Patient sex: F
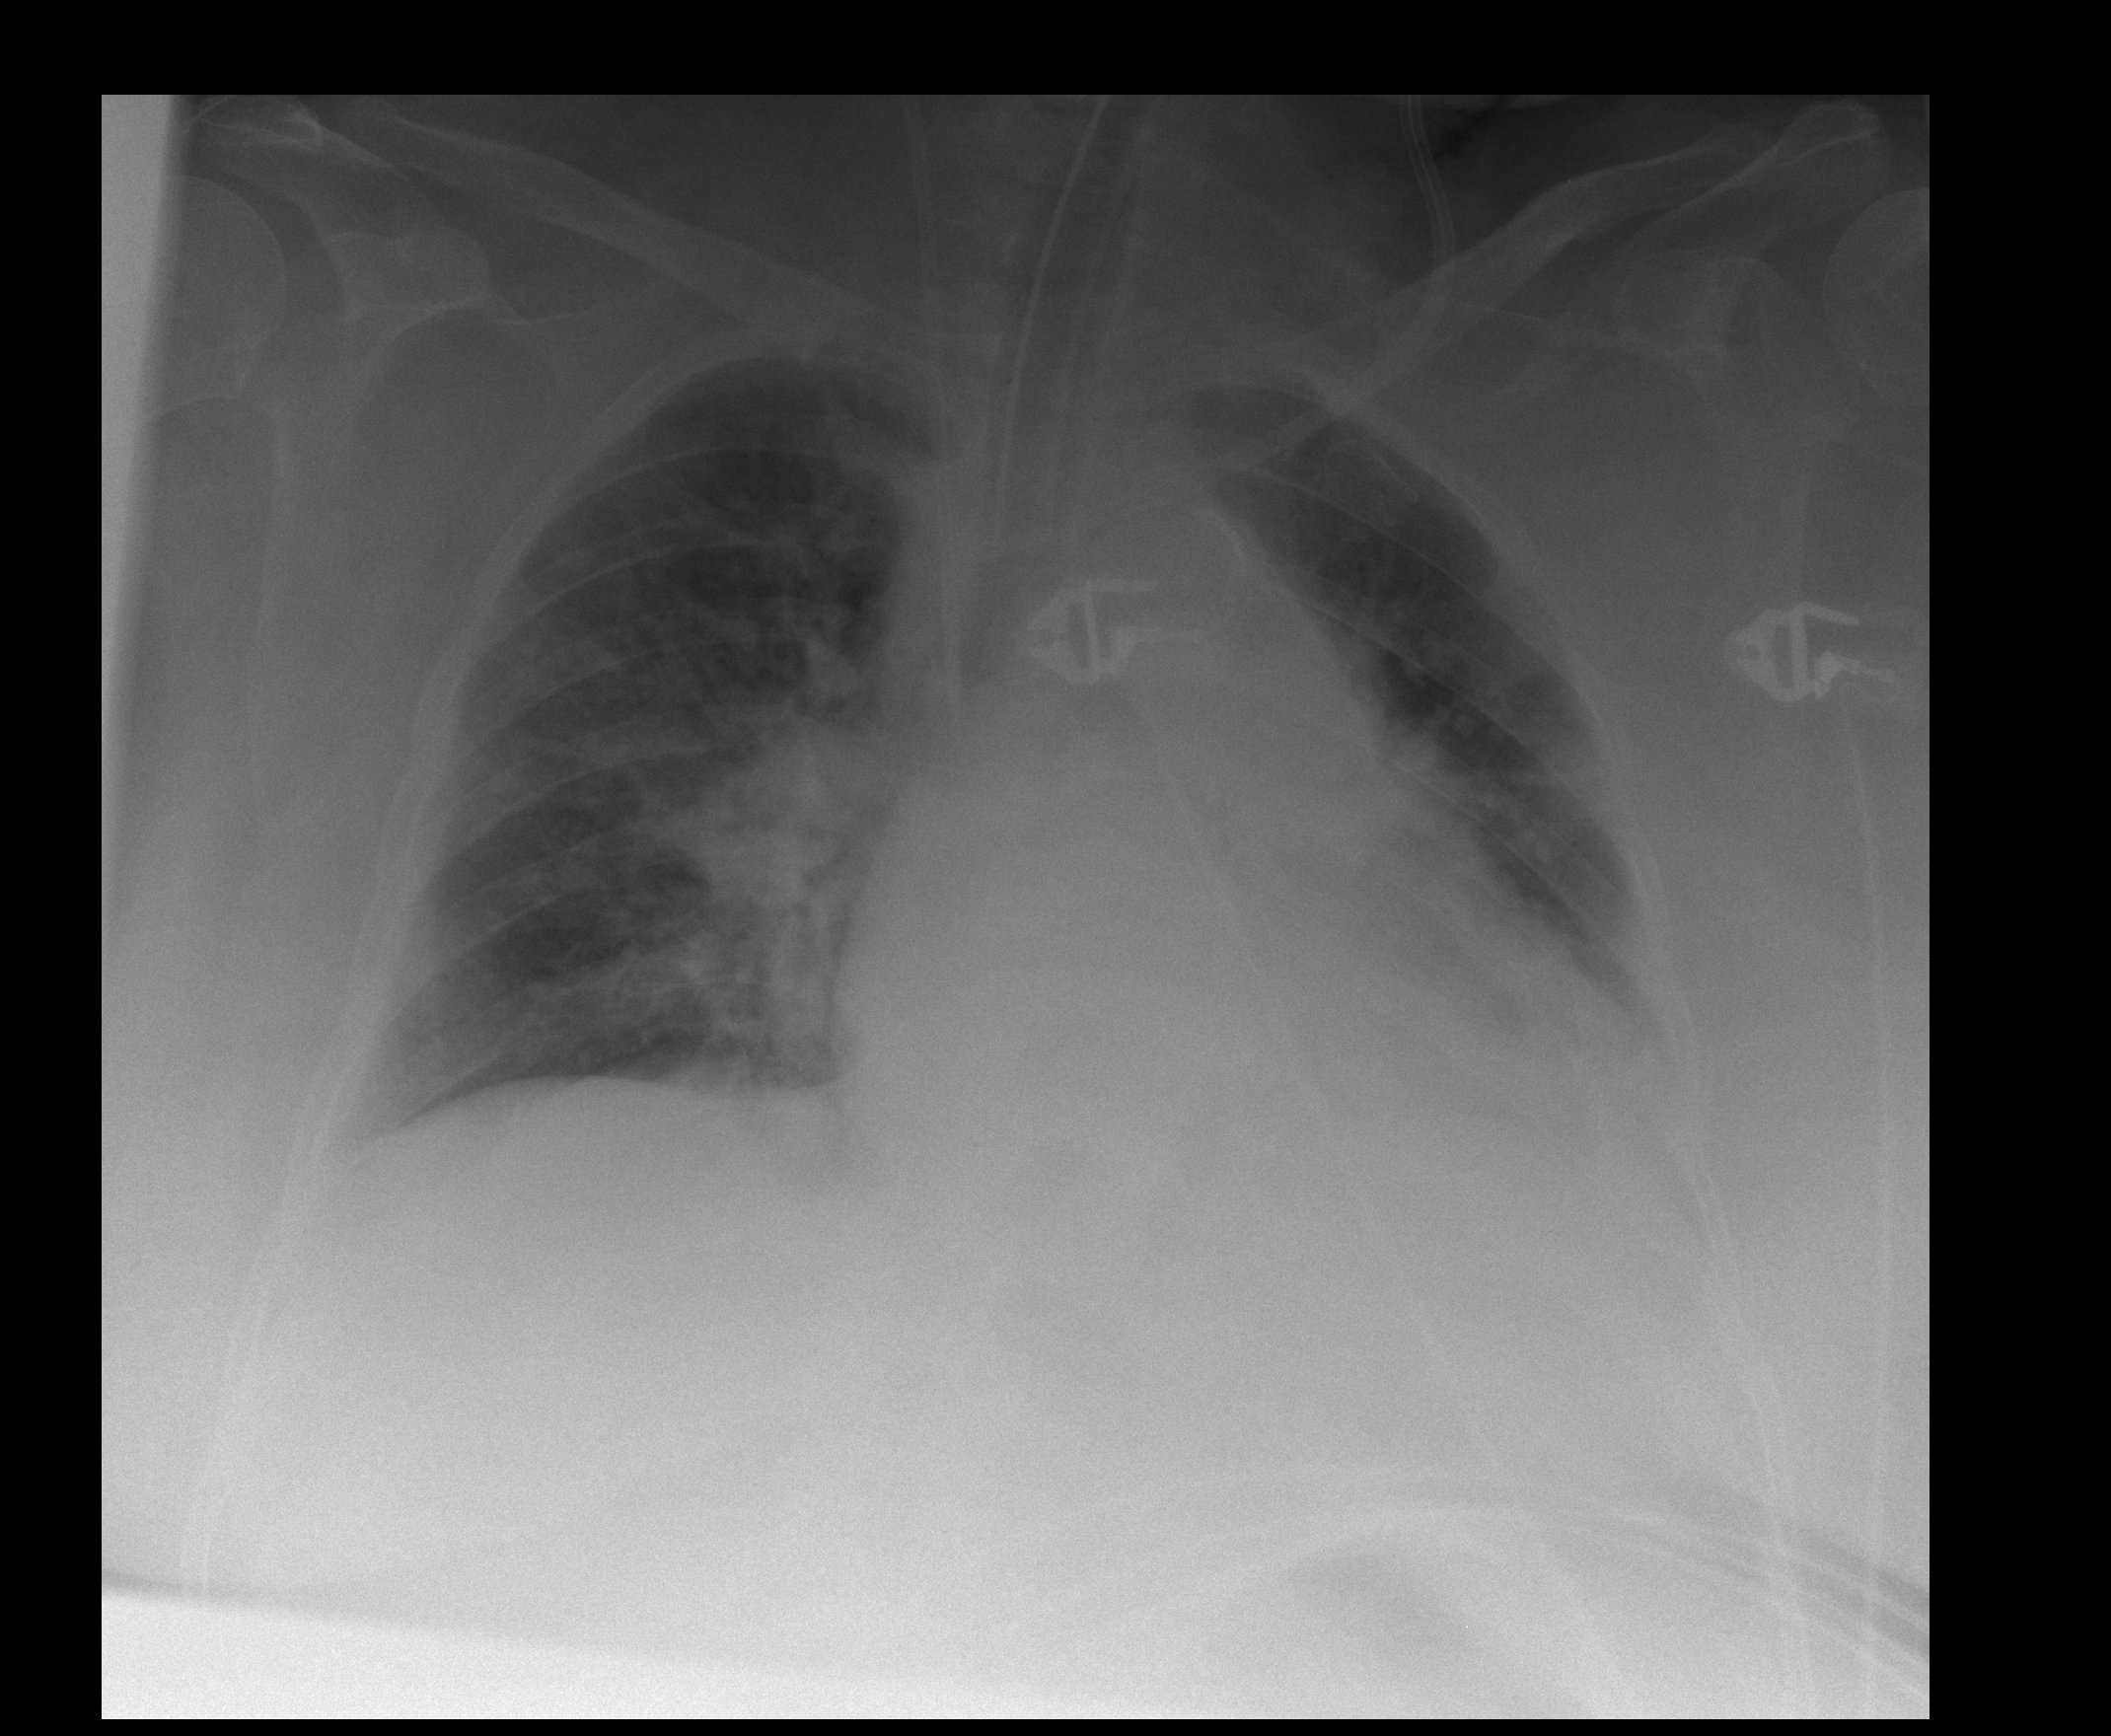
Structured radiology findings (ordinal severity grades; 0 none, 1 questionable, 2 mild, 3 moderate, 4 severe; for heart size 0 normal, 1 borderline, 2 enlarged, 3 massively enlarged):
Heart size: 2
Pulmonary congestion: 1
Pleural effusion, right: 0
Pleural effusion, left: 1
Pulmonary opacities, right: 0
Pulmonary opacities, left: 0
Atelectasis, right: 1
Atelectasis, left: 2